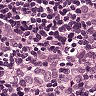
Metastatic tissue present: yes